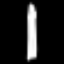
Label: pencil